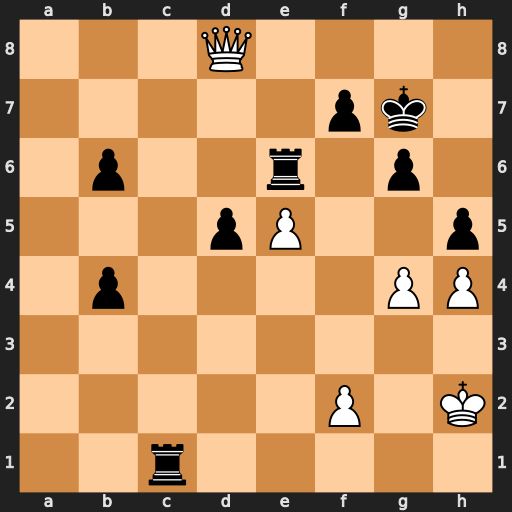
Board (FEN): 3Q4/5pk1/1p2r1p1/3pP2p/1p4PP/8/5P1K/2r5
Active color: w
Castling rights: -
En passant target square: -
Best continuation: gxh5 gxh5 Qg5+ Kf8 Qxc1